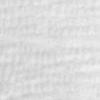
Label: no_change